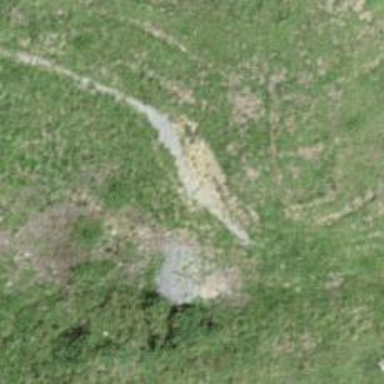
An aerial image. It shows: Ground path.